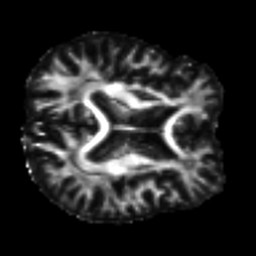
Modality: FA
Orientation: axial
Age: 37
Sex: male
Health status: ill
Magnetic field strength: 3 T
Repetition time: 9 s
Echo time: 0.093 s